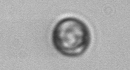
Label: Dinophyceae